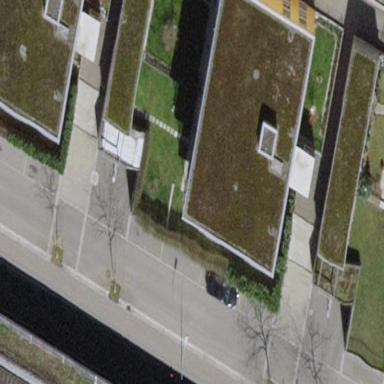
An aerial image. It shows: Flat-roofed building.